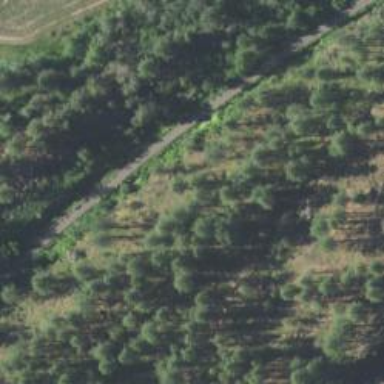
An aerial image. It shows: Asphalt cycleway beside abandoned railway.